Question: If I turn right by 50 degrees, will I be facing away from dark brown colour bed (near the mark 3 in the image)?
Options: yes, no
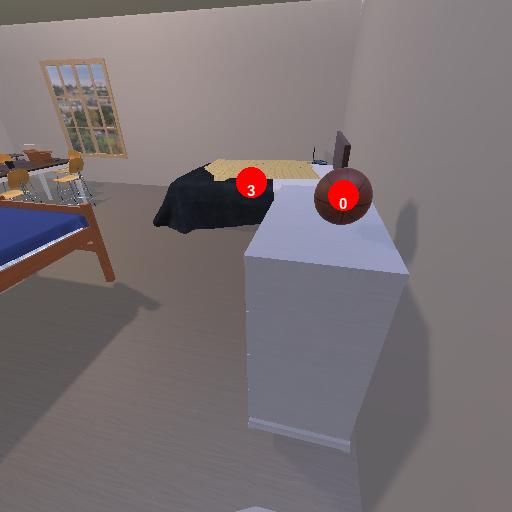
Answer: yes